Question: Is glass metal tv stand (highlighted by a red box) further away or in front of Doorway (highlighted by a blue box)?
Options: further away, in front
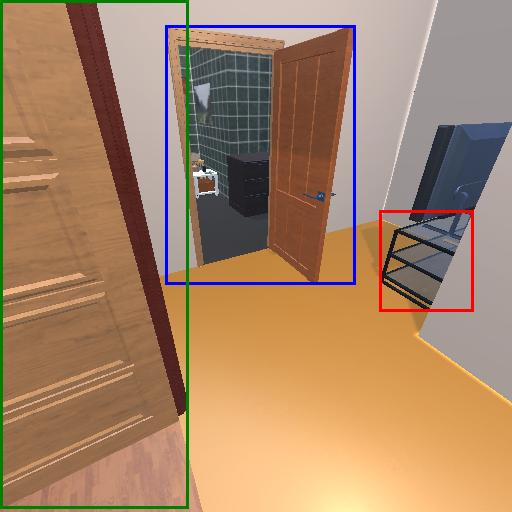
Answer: further away